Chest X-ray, PA view. Patient: 61 years old, sex M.
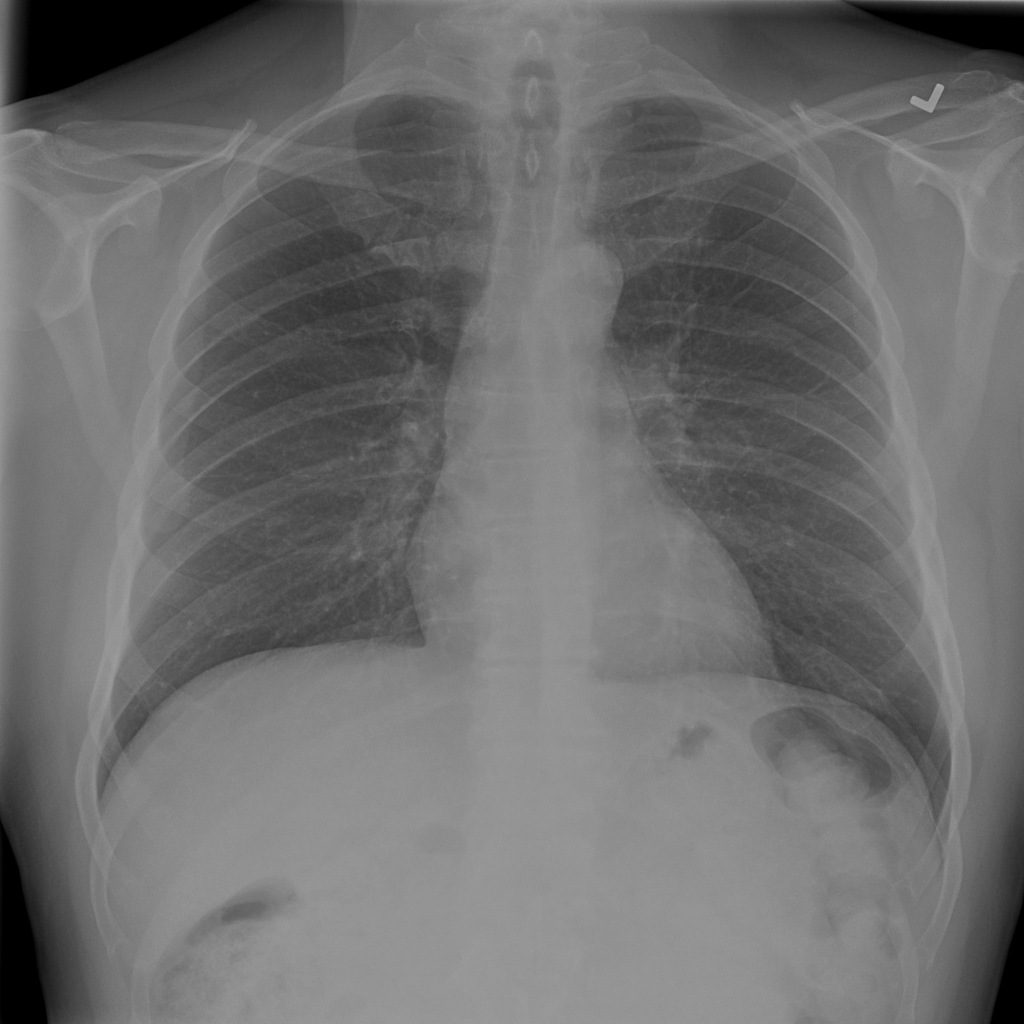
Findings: No Finding